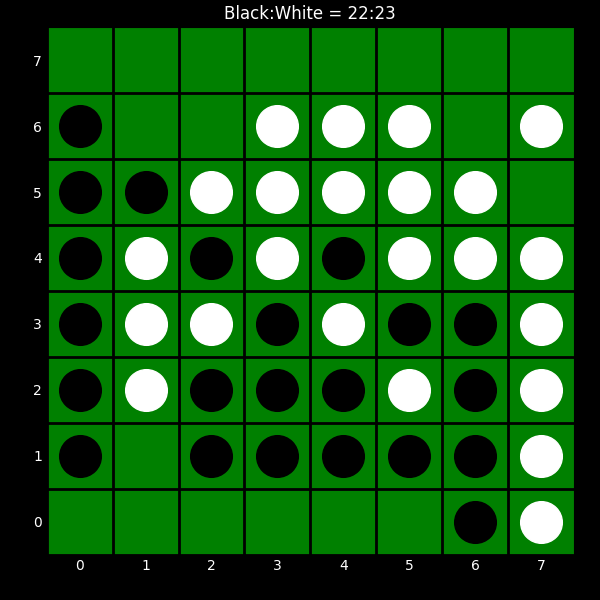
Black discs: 22
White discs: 23